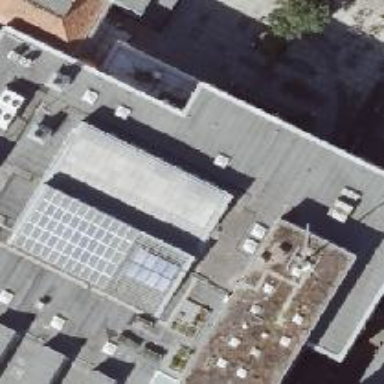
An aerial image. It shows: Part of university building.